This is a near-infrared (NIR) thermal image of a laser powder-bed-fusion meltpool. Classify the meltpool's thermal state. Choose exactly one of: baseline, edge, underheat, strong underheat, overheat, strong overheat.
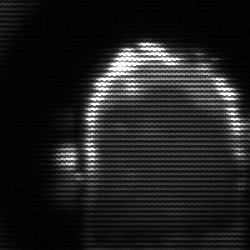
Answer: baseline